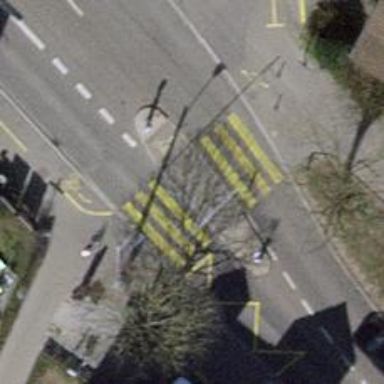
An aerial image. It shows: Asphalt footway with zebra crossing.